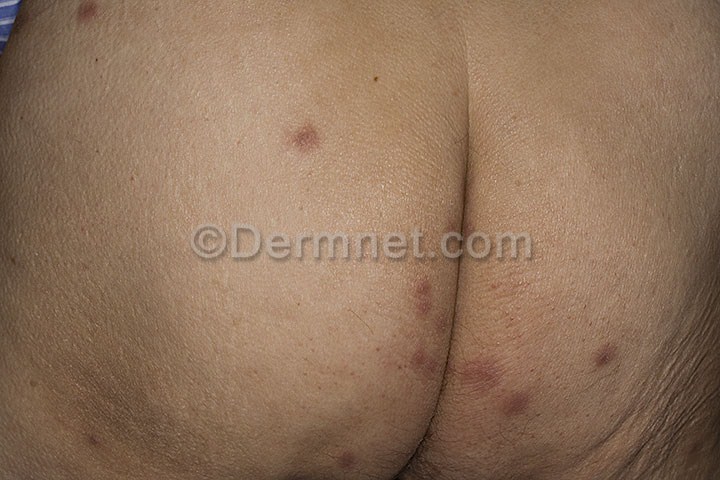
Disease: Scabies Lyme Disease and other Infestations and Bites